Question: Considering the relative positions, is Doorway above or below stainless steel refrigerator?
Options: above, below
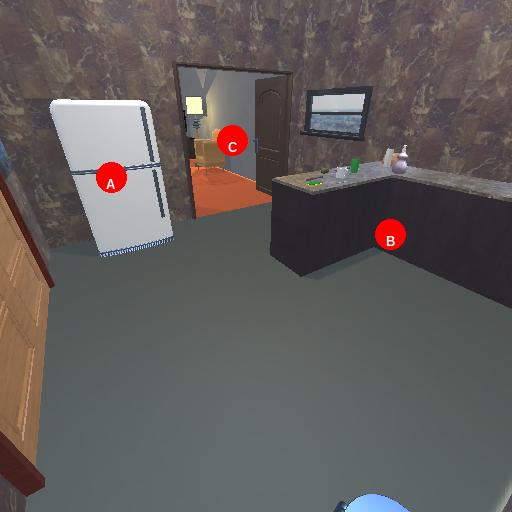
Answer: above